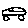
Label: car